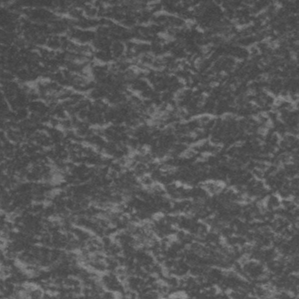
Label: frost